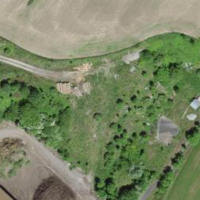
EUNIS habitat code: 56
Species observed at this site:
Gryllus campestris